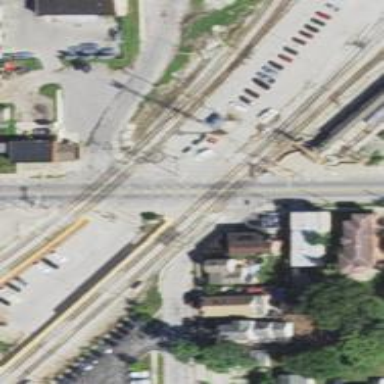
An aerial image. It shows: Railway crossing.